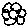
Label: flower